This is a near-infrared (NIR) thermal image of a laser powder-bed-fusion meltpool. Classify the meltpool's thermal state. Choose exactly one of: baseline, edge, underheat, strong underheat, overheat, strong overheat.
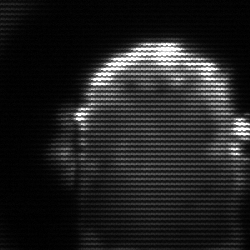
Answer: baseline